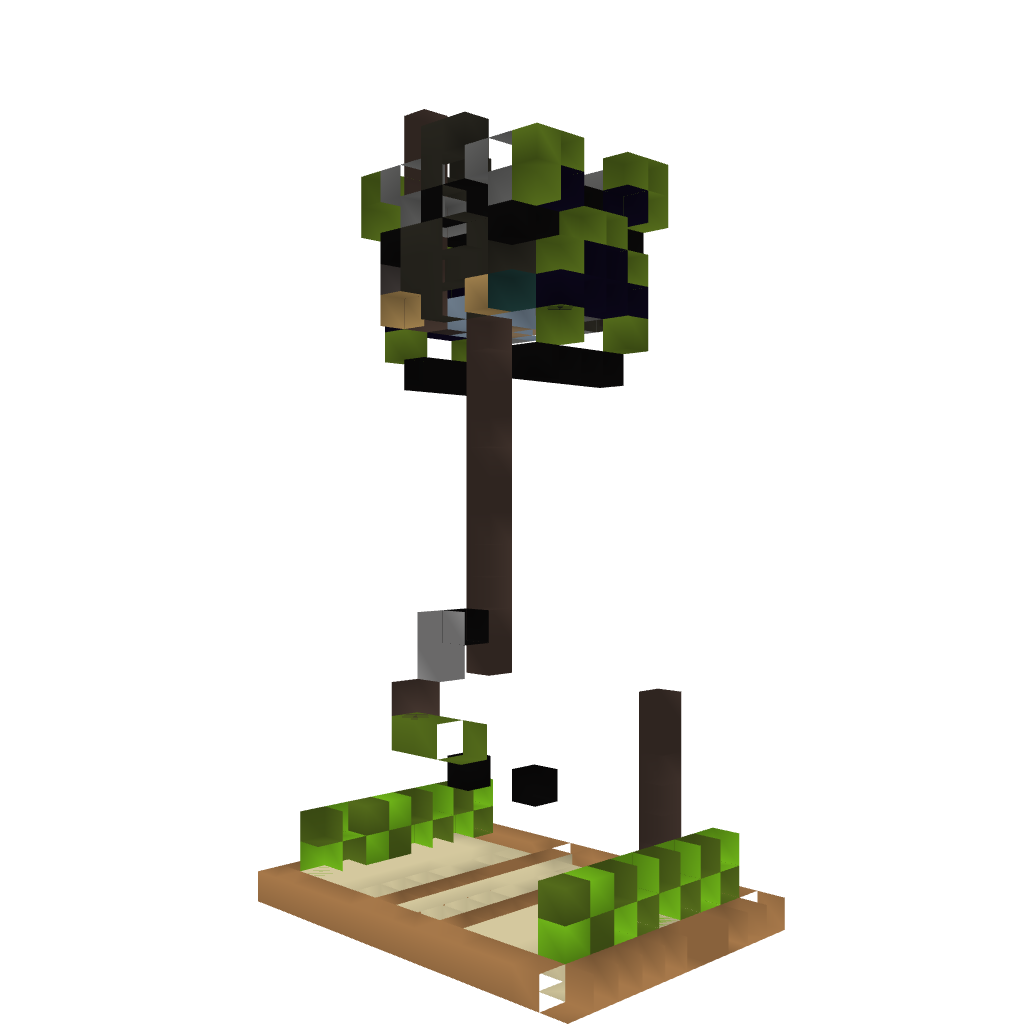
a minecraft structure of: creeper